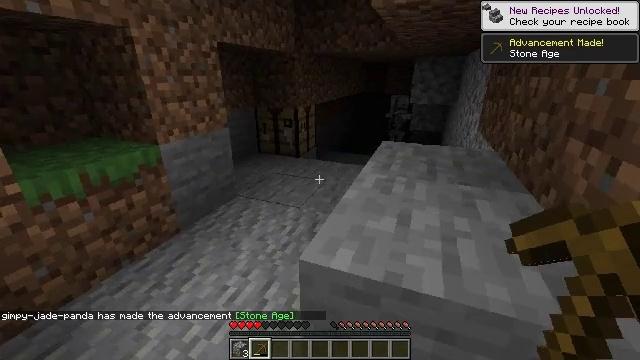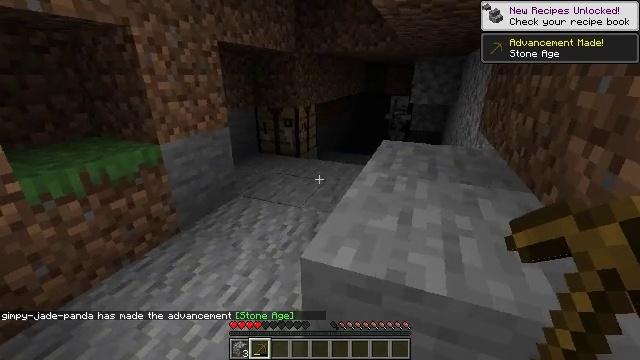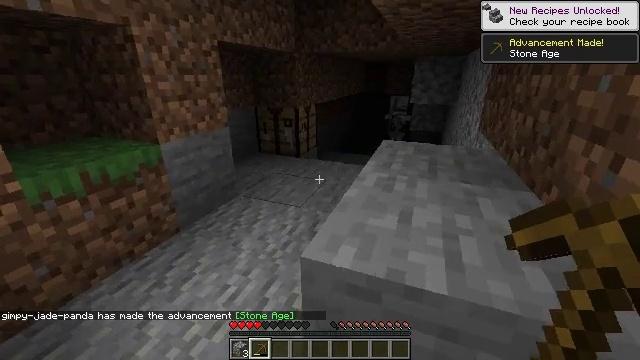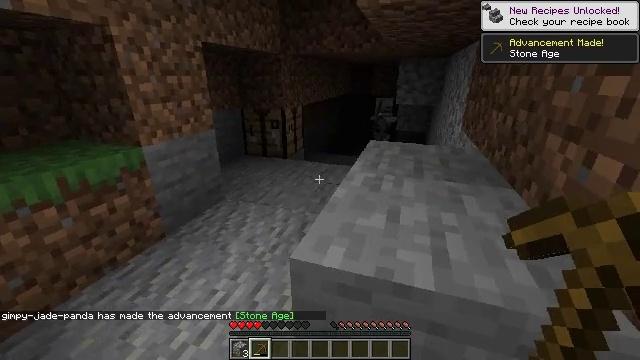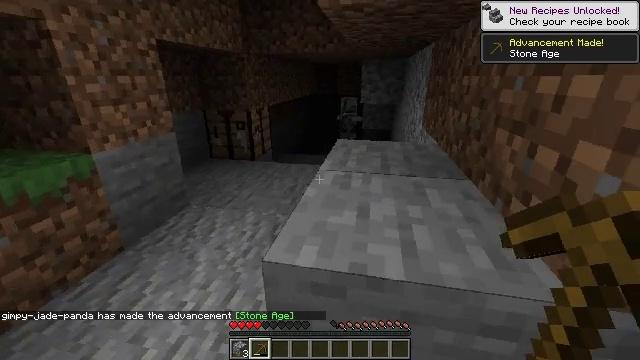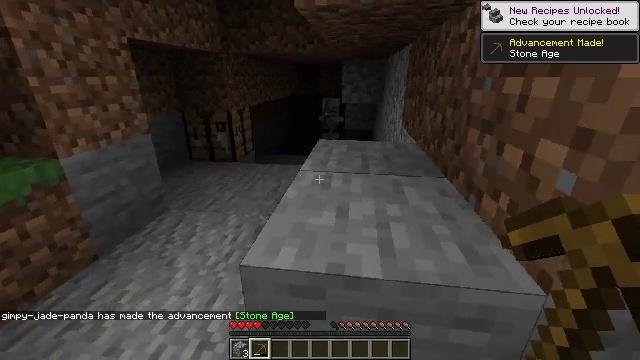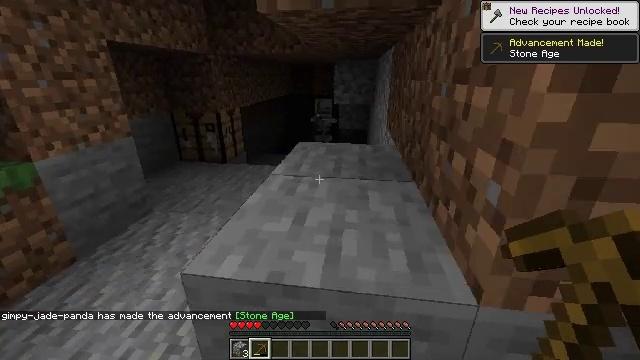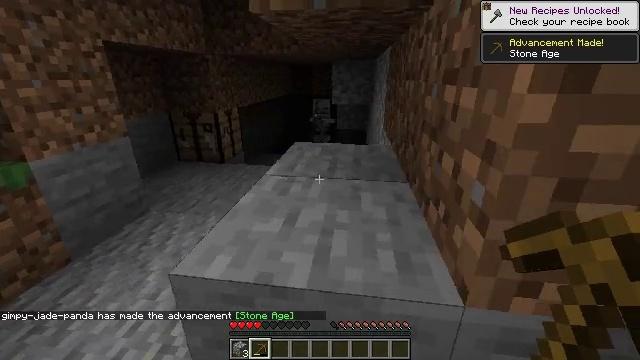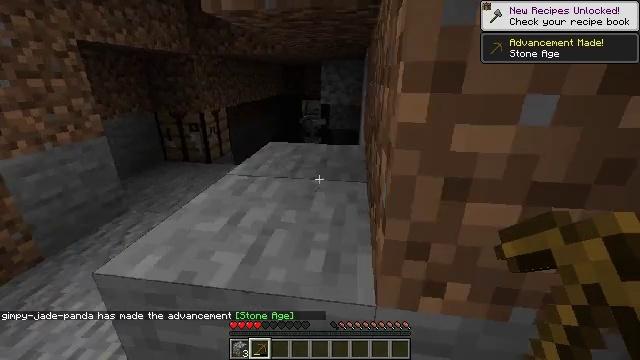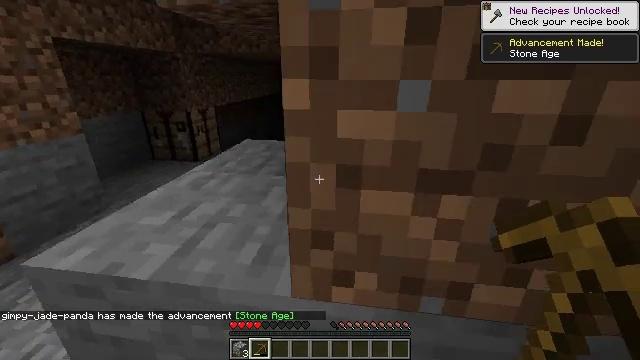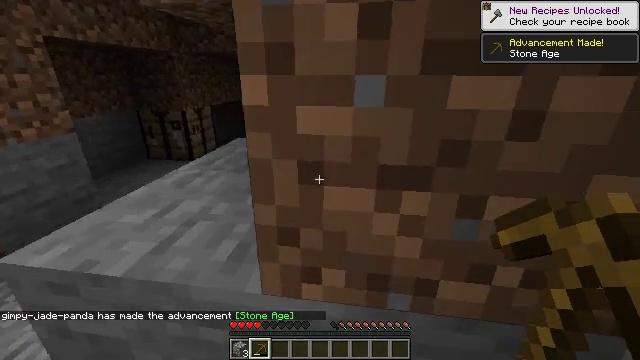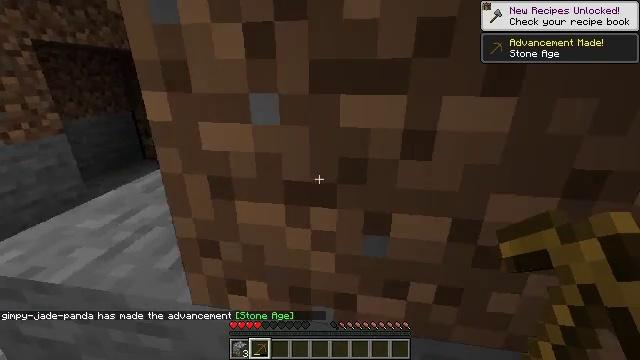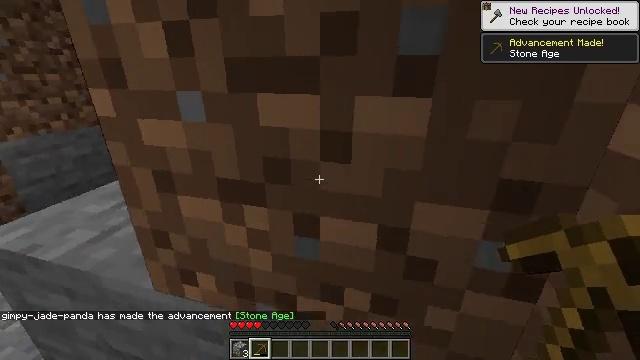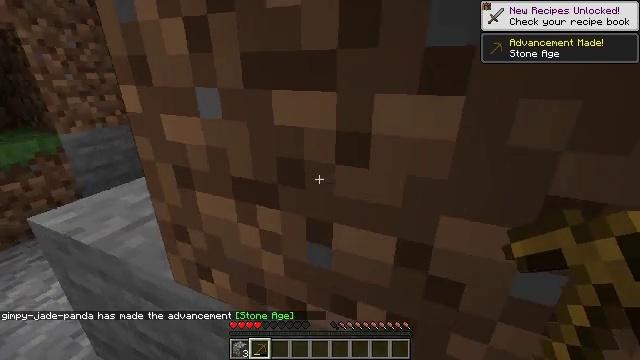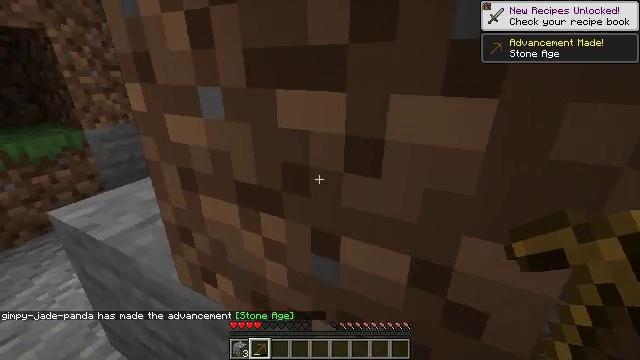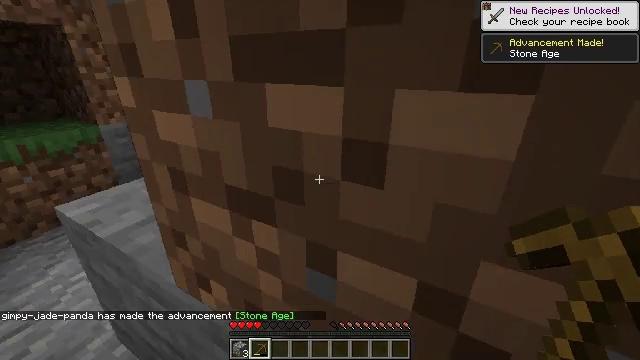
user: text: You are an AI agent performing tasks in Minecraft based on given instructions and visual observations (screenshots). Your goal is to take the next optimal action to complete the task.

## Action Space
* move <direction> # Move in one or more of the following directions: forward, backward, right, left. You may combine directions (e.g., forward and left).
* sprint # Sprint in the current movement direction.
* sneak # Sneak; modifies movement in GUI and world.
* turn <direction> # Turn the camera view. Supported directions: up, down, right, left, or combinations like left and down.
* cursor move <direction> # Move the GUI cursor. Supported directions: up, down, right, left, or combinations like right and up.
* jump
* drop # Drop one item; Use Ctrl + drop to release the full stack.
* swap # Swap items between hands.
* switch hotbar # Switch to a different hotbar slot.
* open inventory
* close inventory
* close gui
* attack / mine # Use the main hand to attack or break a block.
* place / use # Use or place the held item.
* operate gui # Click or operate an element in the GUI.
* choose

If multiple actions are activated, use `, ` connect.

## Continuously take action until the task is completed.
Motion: motion action
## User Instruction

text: Kill a skeleton.
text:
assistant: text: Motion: no_op
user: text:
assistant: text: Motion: no_op
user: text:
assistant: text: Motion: turn right
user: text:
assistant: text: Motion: turn right
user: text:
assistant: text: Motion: move right, turn right
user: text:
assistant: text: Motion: move right
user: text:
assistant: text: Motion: move right
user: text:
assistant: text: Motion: move right
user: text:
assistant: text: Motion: move right
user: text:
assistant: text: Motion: move right
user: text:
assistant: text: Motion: move right, turn left
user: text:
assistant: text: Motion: move right, turn left
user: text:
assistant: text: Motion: move right, turn left
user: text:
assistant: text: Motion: move right, turn left
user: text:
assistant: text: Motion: turn left
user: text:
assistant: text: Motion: turn left
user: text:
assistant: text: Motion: turn left
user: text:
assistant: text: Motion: turn left
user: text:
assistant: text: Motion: no_op
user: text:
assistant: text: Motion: no_op
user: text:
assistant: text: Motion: no_op
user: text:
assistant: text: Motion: no_op
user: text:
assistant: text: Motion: no_op
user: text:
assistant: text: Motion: move forward
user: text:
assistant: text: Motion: move forward
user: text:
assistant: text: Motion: move forward and move left
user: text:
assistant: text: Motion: move forward and move left
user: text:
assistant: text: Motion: move left, turn right
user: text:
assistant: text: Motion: move left, turn right and up
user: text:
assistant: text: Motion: move left, turn right